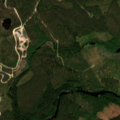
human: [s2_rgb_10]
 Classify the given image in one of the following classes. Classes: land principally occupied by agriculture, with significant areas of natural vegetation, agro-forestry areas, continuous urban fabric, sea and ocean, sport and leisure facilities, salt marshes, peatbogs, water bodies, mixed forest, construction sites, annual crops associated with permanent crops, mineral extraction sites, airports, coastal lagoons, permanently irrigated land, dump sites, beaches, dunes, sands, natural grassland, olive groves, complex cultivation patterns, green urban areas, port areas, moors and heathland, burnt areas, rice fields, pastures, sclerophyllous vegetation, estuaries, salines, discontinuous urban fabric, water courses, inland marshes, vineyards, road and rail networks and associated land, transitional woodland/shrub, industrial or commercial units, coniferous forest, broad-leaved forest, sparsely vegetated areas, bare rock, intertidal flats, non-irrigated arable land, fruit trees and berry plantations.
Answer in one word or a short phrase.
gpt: coniferous forest, mixed forest